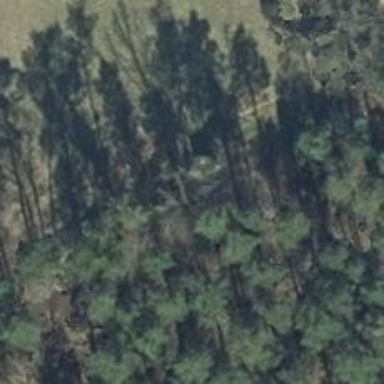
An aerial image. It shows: Hunting stand.